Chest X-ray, PA view. Patient: 60 years old, sex F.
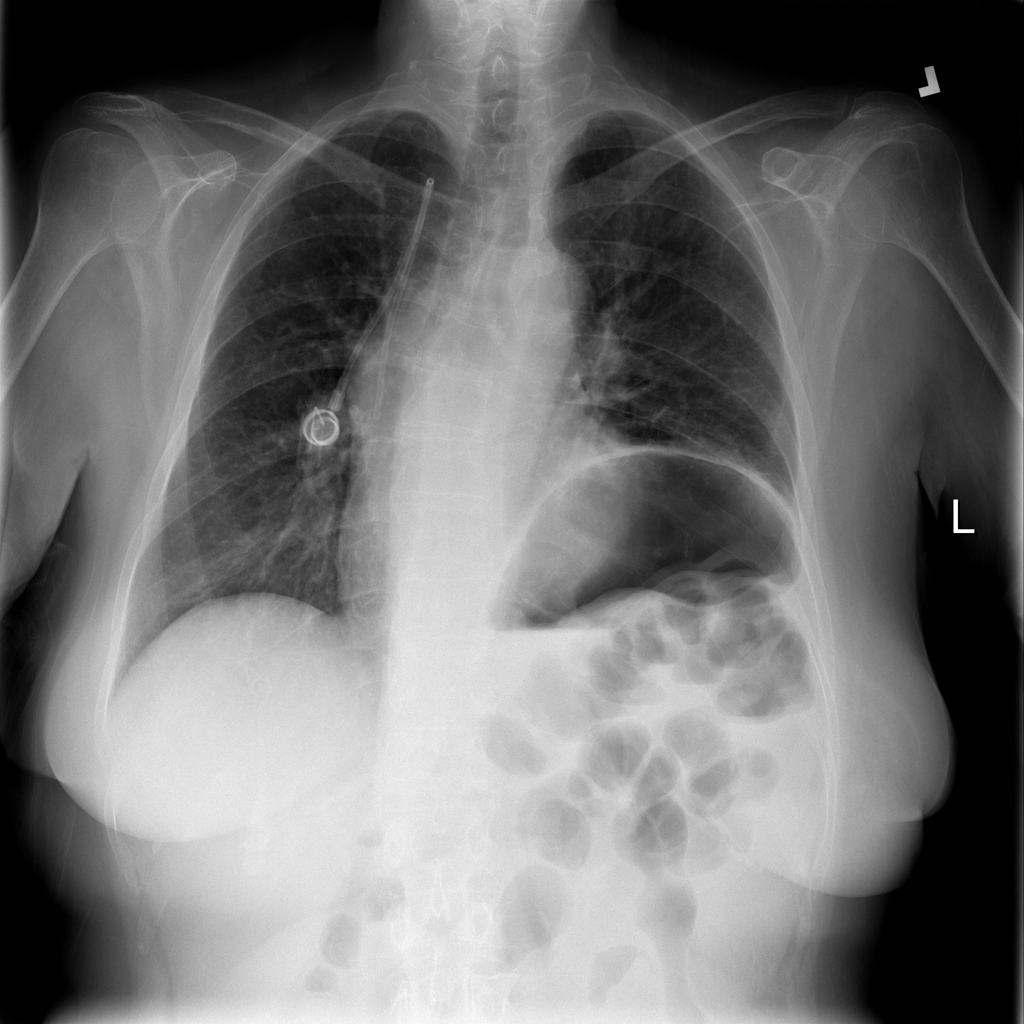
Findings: No Finding